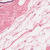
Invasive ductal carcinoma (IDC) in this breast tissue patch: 0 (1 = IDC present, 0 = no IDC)